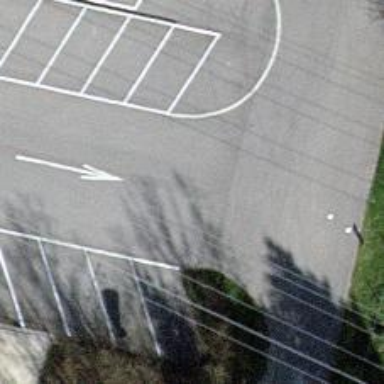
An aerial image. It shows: Road serving as parking aisle.